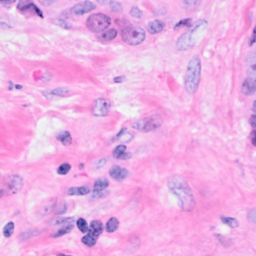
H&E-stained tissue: Breast